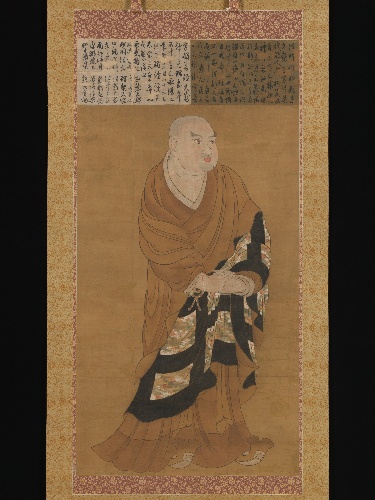
Title: 慈恩大師像|Portrait of Jion Daishi (Guiji)
Date: 14th century
Object type: Hanging scroll
Classification: Paintings
Medium: Hanging scroll; ink and color on silk
Culture: Japan
Period: Kamakura period (1185–1333)
Dimensions: Image: 59 1/4 x 30 1/4 in. (150.5 x 76.8 cm)
Overall with mounting: 99 x 38 1/4 in. (251.5 x 97.2 cm)
Overall with knobs: 100 3/4 x 41 in. (255.9 x 104.1 cm)
Department: Asian Art
Credit line: Rogers Fund, 1950
Accession year: 1950
Repository: Metropolitan Museum of Art, New York, NY
Tags: Buddhism|Monks